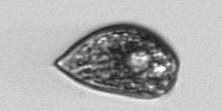
Label: Prorocentrum_micans